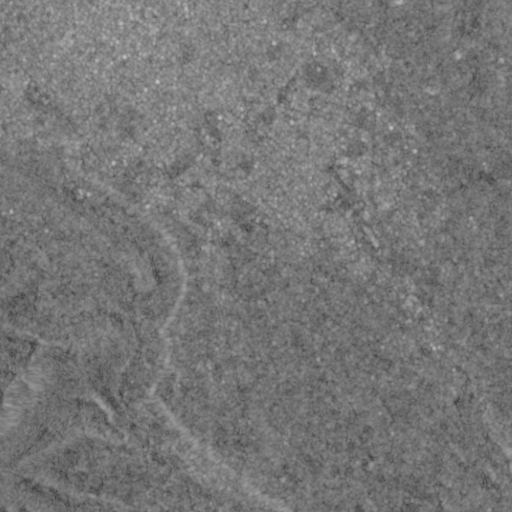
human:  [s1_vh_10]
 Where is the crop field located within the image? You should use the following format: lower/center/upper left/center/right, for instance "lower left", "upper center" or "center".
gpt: The crop field is located in the lower right of the image.
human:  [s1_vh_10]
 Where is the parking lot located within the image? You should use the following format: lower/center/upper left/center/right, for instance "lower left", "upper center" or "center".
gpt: The parking lot is located in the upper left of the image.
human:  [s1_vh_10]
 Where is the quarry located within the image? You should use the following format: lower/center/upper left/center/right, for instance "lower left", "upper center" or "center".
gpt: The quarry is located in the lower left of the image.
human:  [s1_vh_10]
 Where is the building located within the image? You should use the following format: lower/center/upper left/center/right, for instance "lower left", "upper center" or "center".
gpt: There is no building in the image.

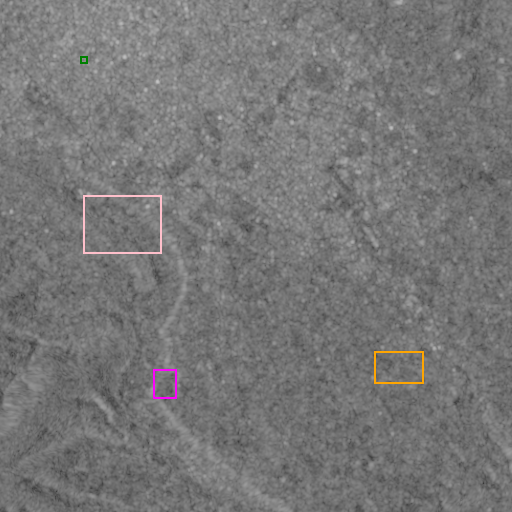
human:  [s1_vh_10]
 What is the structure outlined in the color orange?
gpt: The structure outlined in orange is a crop field.
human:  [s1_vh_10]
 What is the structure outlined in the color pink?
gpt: The structure outlined in pink is a park.
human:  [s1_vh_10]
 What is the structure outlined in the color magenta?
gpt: The structure outlined in magenta is a quarry.
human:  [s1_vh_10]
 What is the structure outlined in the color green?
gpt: The structure outlined in green is a building.
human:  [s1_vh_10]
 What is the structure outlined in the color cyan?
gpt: There is no cyan outline.